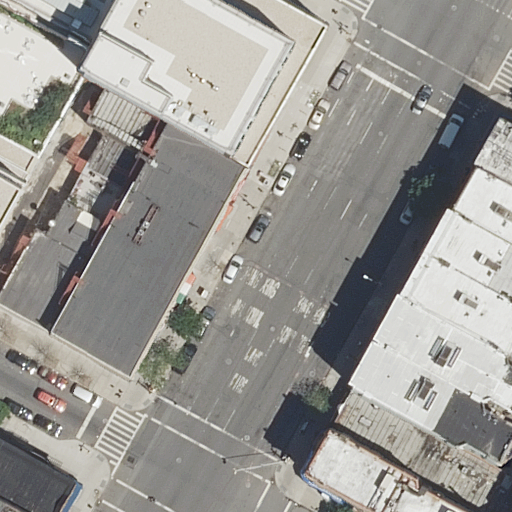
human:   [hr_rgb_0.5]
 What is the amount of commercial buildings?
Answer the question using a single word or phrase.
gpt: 0

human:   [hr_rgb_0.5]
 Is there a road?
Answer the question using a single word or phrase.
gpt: yes

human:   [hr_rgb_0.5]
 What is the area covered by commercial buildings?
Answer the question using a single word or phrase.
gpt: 0m2

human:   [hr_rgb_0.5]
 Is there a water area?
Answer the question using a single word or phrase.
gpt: no

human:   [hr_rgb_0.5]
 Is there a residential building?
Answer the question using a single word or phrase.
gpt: yes

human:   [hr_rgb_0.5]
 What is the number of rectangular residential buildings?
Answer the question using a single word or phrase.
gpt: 7

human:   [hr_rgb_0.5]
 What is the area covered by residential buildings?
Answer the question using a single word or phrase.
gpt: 4843m2

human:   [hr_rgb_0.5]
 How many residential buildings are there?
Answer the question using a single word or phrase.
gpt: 12

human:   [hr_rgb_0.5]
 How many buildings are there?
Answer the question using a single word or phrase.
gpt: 13

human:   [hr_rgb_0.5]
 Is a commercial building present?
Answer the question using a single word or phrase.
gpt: no

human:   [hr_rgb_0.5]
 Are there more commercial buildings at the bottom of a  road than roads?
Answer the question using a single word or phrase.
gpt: no

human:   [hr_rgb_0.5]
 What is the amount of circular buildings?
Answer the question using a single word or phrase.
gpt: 0

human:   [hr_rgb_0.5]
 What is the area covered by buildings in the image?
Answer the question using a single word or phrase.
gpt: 4874m2

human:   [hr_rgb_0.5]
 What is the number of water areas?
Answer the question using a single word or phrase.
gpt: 0

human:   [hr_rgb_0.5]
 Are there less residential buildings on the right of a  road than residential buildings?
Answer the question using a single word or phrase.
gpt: yes

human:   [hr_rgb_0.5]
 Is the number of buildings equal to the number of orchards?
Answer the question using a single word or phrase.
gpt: no

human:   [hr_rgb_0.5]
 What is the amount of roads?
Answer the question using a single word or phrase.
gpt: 3

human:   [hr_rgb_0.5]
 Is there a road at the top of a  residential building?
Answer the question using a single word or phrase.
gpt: yes

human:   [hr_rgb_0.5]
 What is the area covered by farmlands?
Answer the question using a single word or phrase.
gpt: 0m2

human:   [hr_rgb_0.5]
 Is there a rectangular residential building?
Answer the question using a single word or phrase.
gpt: yes

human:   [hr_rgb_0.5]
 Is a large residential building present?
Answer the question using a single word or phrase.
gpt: yes

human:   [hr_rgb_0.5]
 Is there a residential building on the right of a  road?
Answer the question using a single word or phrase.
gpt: yes

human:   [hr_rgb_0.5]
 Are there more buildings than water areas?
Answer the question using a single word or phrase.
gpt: yes

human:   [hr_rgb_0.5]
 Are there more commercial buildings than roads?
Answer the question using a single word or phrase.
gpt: no

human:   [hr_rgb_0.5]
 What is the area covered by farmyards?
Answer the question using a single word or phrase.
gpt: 0m2

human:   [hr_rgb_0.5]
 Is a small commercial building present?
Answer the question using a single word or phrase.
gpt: no

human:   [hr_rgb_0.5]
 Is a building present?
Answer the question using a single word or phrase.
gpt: yes

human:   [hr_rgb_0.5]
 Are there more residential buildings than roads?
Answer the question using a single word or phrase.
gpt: yes

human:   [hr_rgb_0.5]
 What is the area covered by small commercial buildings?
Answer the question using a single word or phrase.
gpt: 0m2

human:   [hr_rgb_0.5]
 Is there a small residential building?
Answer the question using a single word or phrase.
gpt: yes

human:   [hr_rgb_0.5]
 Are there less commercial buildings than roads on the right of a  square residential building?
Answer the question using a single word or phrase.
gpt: no

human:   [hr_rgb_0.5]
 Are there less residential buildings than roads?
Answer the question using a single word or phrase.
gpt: no

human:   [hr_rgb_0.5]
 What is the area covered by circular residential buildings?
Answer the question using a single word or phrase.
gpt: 0m2

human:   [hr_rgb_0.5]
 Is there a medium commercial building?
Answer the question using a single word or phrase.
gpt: no

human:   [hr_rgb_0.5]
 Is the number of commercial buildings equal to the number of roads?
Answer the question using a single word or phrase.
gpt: no

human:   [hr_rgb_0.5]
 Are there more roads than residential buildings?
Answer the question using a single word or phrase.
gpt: no

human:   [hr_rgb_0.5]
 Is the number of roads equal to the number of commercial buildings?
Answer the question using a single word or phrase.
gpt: no

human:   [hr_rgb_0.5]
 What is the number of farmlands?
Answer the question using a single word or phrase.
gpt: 0

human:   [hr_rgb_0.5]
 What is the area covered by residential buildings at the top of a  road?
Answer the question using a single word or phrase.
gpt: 3797m2

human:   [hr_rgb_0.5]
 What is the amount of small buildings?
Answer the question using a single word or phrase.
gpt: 3

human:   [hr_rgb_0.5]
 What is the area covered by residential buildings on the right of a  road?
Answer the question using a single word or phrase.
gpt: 1733m2

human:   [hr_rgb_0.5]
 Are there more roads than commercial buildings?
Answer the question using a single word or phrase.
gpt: yes

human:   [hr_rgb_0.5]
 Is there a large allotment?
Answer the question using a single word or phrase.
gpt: no

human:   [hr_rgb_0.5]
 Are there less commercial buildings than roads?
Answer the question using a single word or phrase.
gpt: yes

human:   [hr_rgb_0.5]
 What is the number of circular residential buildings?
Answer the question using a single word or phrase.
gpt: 0

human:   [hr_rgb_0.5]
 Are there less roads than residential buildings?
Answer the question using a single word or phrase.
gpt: yes

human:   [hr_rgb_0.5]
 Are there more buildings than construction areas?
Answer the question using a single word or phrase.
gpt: yes

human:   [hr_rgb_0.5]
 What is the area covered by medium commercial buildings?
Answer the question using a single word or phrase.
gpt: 0m2

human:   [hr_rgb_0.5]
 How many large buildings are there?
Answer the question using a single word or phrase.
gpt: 2

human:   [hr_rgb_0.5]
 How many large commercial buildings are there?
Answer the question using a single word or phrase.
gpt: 0

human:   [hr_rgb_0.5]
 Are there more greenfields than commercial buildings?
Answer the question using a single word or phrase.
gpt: no

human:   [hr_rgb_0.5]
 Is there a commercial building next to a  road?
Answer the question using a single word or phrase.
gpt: no

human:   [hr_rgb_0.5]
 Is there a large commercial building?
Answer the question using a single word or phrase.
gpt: no

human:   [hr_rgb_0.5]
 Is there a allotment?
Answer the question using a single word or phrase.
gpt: no

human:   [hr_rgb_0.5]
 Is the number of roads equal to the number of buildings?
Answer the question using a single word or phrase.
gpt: no

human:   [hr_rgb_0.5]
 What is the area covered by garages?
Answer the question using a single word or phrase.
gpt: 0m2

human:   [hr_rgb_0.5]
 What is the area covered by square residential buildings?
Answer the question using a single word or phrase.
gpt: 0m2

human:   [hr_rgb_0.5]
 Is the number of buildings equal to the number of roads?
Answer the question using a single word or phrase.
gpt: no

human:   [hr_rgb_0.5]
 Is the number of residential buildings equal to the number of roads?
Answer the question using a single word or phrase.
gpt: no

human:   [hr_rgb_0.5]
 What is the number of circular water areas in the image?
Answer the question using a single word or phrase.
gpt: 0

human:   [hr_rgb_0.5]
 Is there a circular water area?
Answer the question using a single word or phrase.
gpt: no

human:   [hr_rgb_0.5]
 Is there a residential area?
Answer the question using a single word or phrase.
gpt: no

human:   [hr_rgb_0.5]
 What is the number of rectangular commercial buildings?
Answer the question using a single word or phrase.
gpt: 0

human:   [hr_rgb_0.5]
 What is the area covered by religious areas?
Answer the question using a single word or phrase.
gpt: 0m2